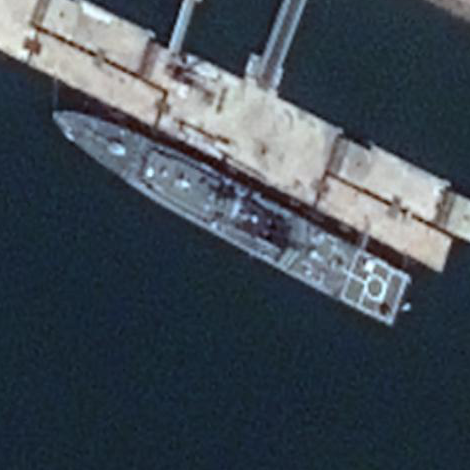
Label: cruiser